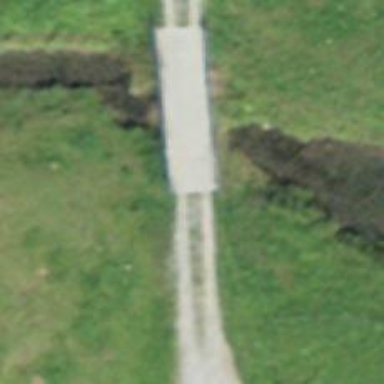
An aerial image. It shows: Track crossing bridge with grade 2 tracktype.